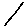
Label: line